問題: 楕円$\epsilon$とレムニスケート$\lambda$はともに2点$F$,$F'$を焦点とし、互いに接している。これらの中心を$O$とし、$AF > AF'$,$BF > BF'$をみたす$\lambda$上の2点$A$,$B$をとると、四角形$OAF'B$はある円$\gamma$に内接した。$F'$から引いた$\gamma$の接線と$\epsilon$との2交点をそれぞれ$C$,$D$とする。$\angle CFD = 42^{\circ}$であるとき、$\angle AF'B$の大きさはいくらか。
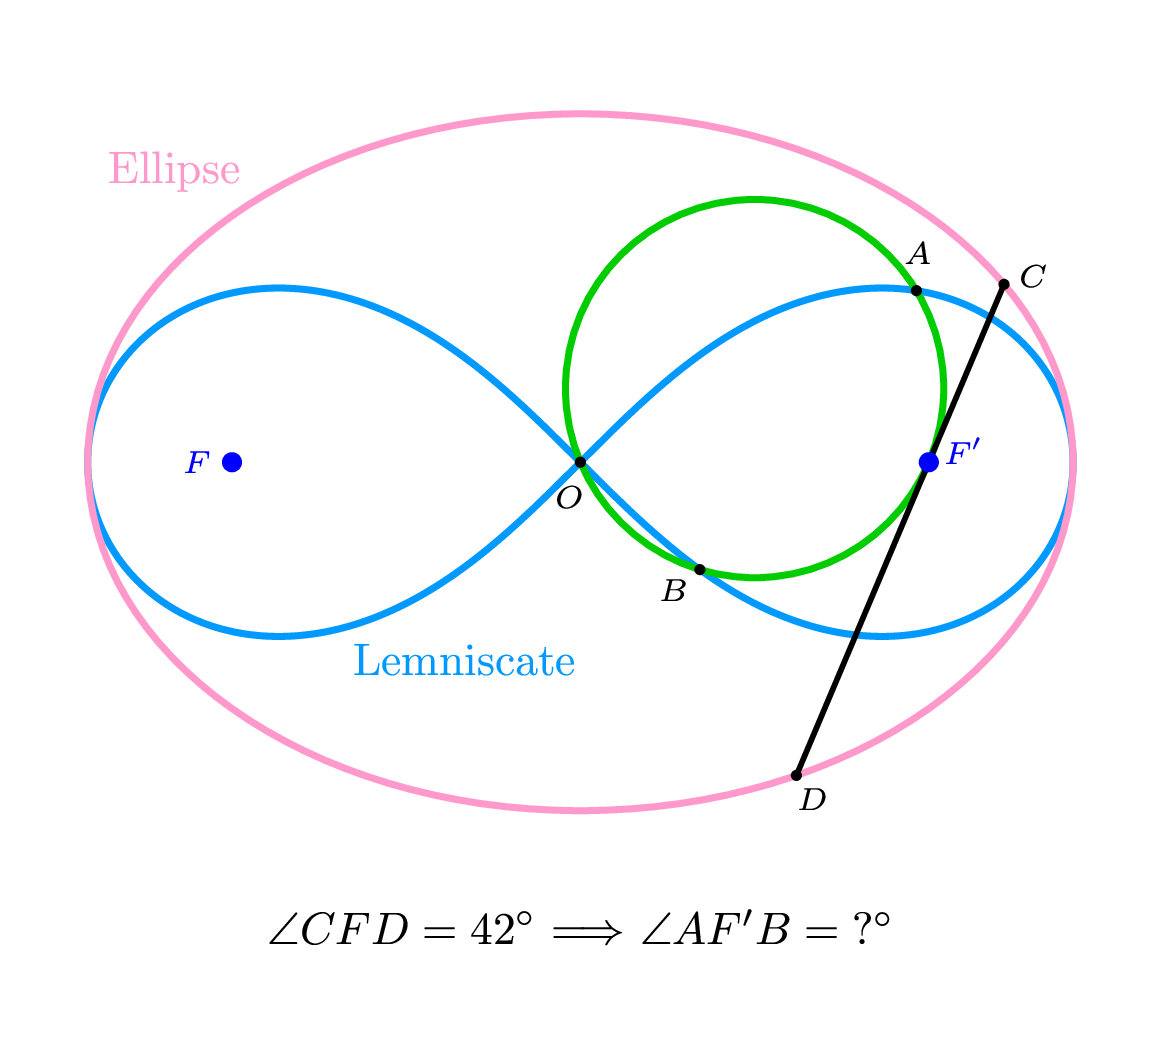
\documentclass[11pt]{jsarticle}
\usepackage[dvipdfmx]{graphicx}
\usepackage{amsmath,amssymb,enumitem,pgfplots,mathrsfs}
\pgfplotsset{compat=1.15}
\usetikzlibrary{arrows}
\definecolor{ffxfqq}{rgb}{1,0.5,0}
\definecolor{ffqqff}{rgb}{1,0,1}
\definecolor{qqqqff}{rgb}{0,0,1}
\definecolor{xfqqff}{rgb}{0.5,0,1}
\definecolor{qqccqq}{rgb}{0,0.8,0}
\definecolor{ffzzcc}{rgb}{1,0.6,0.8}
\definecolor{qqzzff}{rgb}{0,0.6,1}
\pagestyle{empty}
\begin{document}
\begin{tikzpicture}[line cap=round,line join=round,>=triangle 45,x=0.9cm,y=0.9cm]
\clip(-5,-5) rectangle (5,4);
\coordinate (A) at(2.89334,1.477461); \coordinate (B) at(1.028736,-0.924628);
\coordinate (C) at(3.647794,1.531926); \coordinate (D) at(1.859792,-2.696402);
\coordinate (E) at(3/2,0.634294); \coordinate (O) at(0,0);
\coordinate (F) at(-3,0); \coordinate (F') at(3,0);
\draw[line width=1.5pt,color=qqzzff,domain=-45:45,samples=360] plot (\x:{3*sqrt(2*cos(\x*2))});
\draw[line width=1.5pt,color=qqzzff,domain=135:225,samples=360] plot (\x:{3*sqrt(2*cos(\x*2))});
\draw [line width=1.5pt,color=ffzzcc] (O) circle[x radius=3*sqrt(2),y radius=3];
\draw [line width=1.5pt,color=qqccqq] (E) circle[radius=1.628597];
\draw [line width=1.2pt,color=black] (C)--(D);
\begin{scriptsize}
\draw [fill=qqqqff,color=qqqqff]
 (F) circle (2pt) (-3.3,0) node {$F$} (F') circle (2pt) (3.3,0.1) node {$F'$};
\draw [fill=black,color=black]
 (A) circle (1pt) (2.9,1.8) node{$A$} (B) circle (1pt) (0.8,-1.1) node{$B$}
 (C) circle (1pt) (3.9,1.6) node{$C$} (D) circle (1pt) (2,-2.9) node{$D$}
 (O) circle (1pt) (-0.1,-0.3) node{$O$};
\draw [color=ffzzcc] (-3.5,2.5) node{\normalsize Ellipse};
\draw [color=qqzzff] (-1,-1.7) node{\normalsize Lemniscate};
\draw [color=black] (0,-4) node[fill=white]{\normalsize $\angle CFD = {42}^{\circ}$ $\Longrightarrow$ $\angle AF'B = \;?^{\circ}$};
\end{scriptsize}
\end{tikzpicture}
\end{document}
解答: $\gamma$の中心を$E$とし、直線$CD$に関し$O$と対称な点を$O'$、点$F'$に関し$O'$と対称な点を$N$とする。直線$CD$は$\gamma$の接線であるから$N$は$\gamma$上に存在し、$OF' = x$とおけば、$\gamma$における$O'$からの方べきは$O'F' \cdot O'N = 2 x^{2}$と計算できる。したがって、$O'$を中心とする半径$\sqrt{2} x$の円$\delta$と$\gamma$との2交点をそれぞれ$A'$,$B'$（ただし$A'C \le B'C$）とすれば、2直線$O'A'$,$O'B'$はいずれも$\gamma$に接する。接弦定理より$\angle O'A'F' = \angle O'NA'$であり、このため$\triangle O'A'F' \sim \triangle O'NA'$を示せて$\frac{NA'}{A'F'} = \frac{O'A'}{O'F'} = \sqrt{2}$が判る。\\
$A'F' = y$,$\angle NOF' = \theta$とおけば、先程の計算から$NA' = \sqrt{2} y$となる。また$\cos \angle NA'F' = \cos ({180}^{\circ} - \angle NOF') = -\cos \theta$なので、余弦定理より$-\cos \theta = \frac{{NA'}^{2} + {A'F'}^{2} - {F'N'}^{2}}{2 \cdot NA' \cdot A'F'} = \frac{3 y^{2} - x^{2}}{2 \sqrt{2} y^{2}}$と計算できる。$OF' = O'F' = NF'$から$\angle O'ON = {90}^{\circ}$であること、および$\angle F'NO = \angle NOF'$を用いると、$\cos \theta = \frac{NO}{O'N} = \frac{NO}{2 x}$とも表せる。これら2式を連立し、$\frac{3 y^{2} - x^{2}}{2 \sqrt{2} y^{2}} + \frac{NO}{2 x} = 0 \Longleftrightarrow NO = \frac{x (x^{2} - 3 y^{2})}{\sqrt{2} y^{2}}$と求められる。四角形$NOF'A'$にトレミーの定理を用いると、$\frac{x (x^{2} - 3 y^{2})}{\sqrt{2} y^{2}} \cdot y + \sqrt{2} y \cdot x = x \cdot OA'$より$OA' = \frac{x^{2} - y^{2}}{\sqrt{2} y}$が判明するので、$\triangle A'FF'$に関する中線定理より${A'F}^{2} + y^{2} = 2 (x^{2} + (\frac{x^{2} - y^{2}}{\sqrt{2} y})^{2}) \Longleftrightarrow A'F = \frac{x^{2}}{y}$と導かれる。ここから$A'F \cdot A'F' = x^{2}$が成立するため、$A'$は$\lambda$上の点であり、結局$A$と$A'$は一致する。同様にして、$B$と$B'$の一致も示される。\\
加えて、2直線$O'A$,$CD$の交点を$C'$、2直線$O'B$,$CD$の交点を$D'$とおくと、$\gamma$が$\triangle O'C'D'$の傍接円であることから$C'A = C'F'$,$D'B = D'F'$が判明し、また$O$と$O'$は直線$CD$に関し対称なので$O'C' = OC'$,$O'D' = OD'$も従う。ここから$OC' + C'F' = O'C' + C'A = O'A = \sqrt{2} x$であり、同様に$OD' + D'F' = \sqrt{2} x$も成り立つので、2点$O$,$F'$からの距離の和が$\sqrt{2} x$である点の軌跡として描かれる楕円$\epsilon'$を設ければ、2点$C'$,$D'$は$\epsilon'$上に存在する。$\epsilon$と$\epsilon'$は$F'$を中心とした$2$倍拡大の関係にあるため、2点$C'$,$D'$はそれぞれ線分$CF'$,$DF'$の中点であるといえる。$\angle CFD = \angle C'OD' = \angle AO'B = {180}^{\circ} - 2 \angle O'AB = {180}^{\circ} - 2 \angle AOB = {180}^{\circ} - 2 ({180}^{\circ} - \angle AF'B) = 2 \angle AF'B - {180}^{\circ}$という計算過程を経て$\angle AF'B = \frac{\angle CFD + {180}^{\circ}}{2} = {111}^{\circ}$が算出され、求める角度は${111}^{\circ}$である。
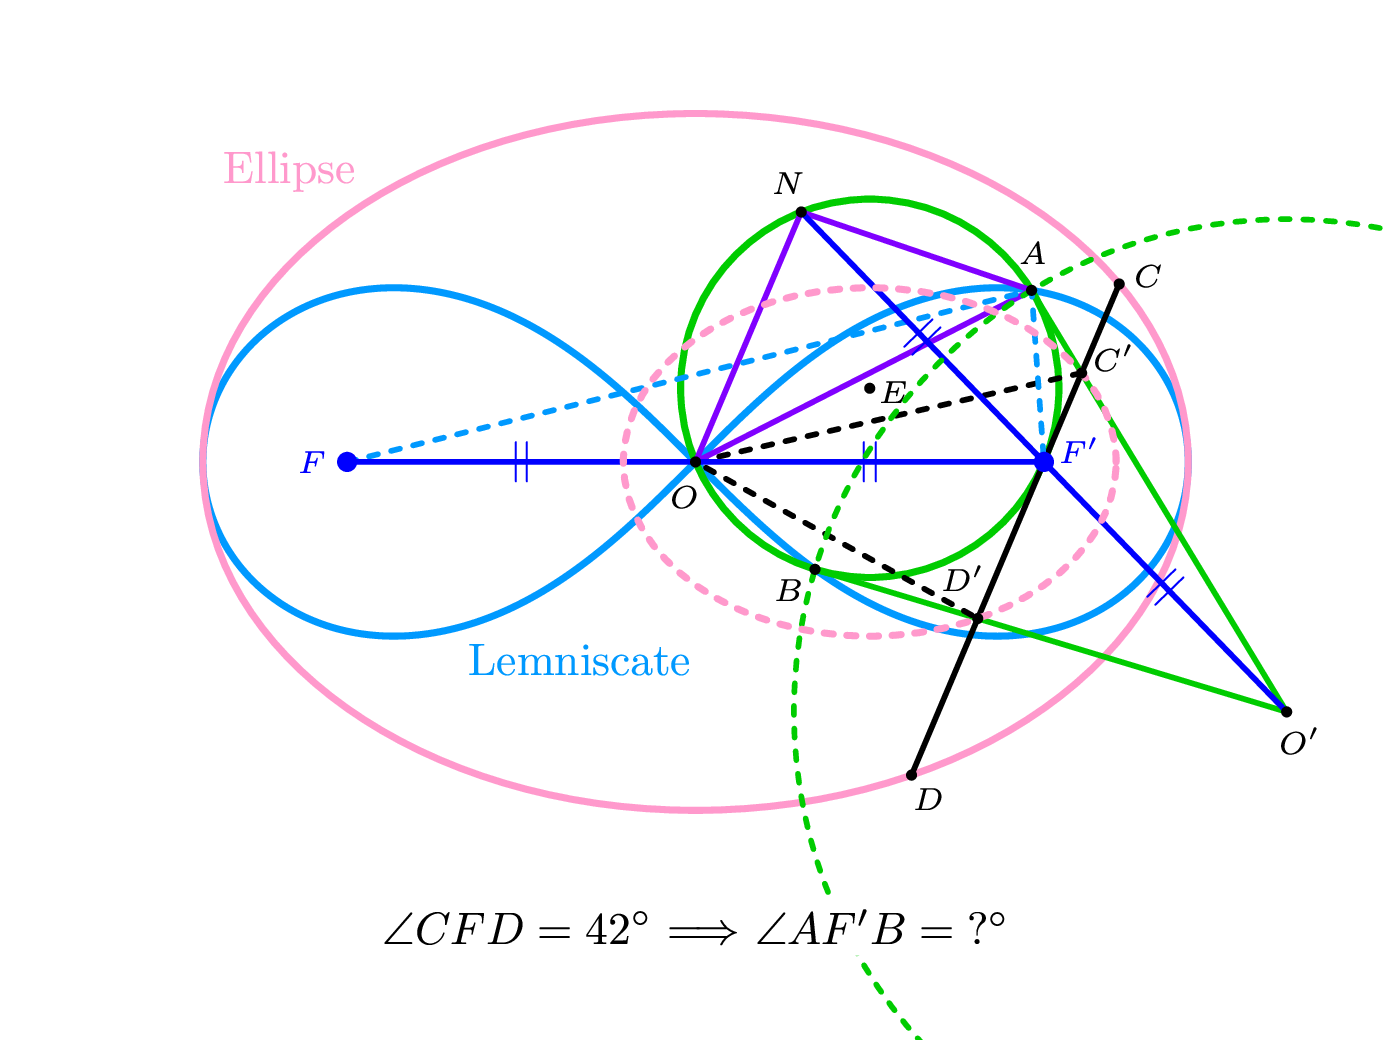
\documentclass[11pt]{jsarticle}
\usepackage[dvipdfmx]{graphicx}
\usepackage{amsmath,amssymb,enumitem,pgfplots,mathrsfs}
\pgfplotsset{compat=1.15}
\usetikzlibrary{arrows}
\definecolor{ffxfqq}{rgb}{1,0.5,0}
\definecolor{ffqqff}{rgb}{1,0,1}
\definecolor{qqqqff}{rgb}{0,0,1}
\definecolor{xfqqff}{rgb}{0.5,0,1}
\definecolor{qqccqq}{rgb}{0,0.8,0}
\definecolor{ffzzcc}{rgb}{1,0.6,0.8}
\definecolor{qqzzff}{rgb}{0,0.6,1}
\pagestyle{empty}
\begin{document}
\begin{tikzpicture}[line cap=round,line join=round,>=triangle 45,x=0.9cm,y=0.9cm]
\clip(-6,-5) rectangle (6,4);
\coordinate (A) at(2.89334,1.477461); \coordinate (B) at(1.028736,-0.924628);
\coordinate (C) at(3.647794,1.531926); \coordinate (C') at(3.323897,0.765963);
\coordinate (D) at(1.859792,-2.696402); \coordinate (D') at(2.429896,-1.348201);
\coordinate (E) at(3/2,0.634294); \coordinate (N) at(0.910133,2.152314);
\coordinate (F) at(-3,0); \coordinate (F') at(3,0);
\coordinate (O) at(0,0); \coordinate (O') at(5.089867,-2.152314);
\draw[line width=1.5pt,color=qqzzff,domain=-45:45,samples=360] plot (\x:{3*sqrt(2*cos(\x*2))});
\draw[line width=1.5pt,color=qqzzff,domain=135:225,samples=360] plot (\x:{3*sqrt(2*cos(\x*2))});
\draw [line width=1.5pt,color=ffzzcc] (O) circle[x radius=3*sqrt(2),y radius=3];
\draw [line width=1.5pt,color=qqccqq] (E) circle[radius=1.628597];
\draw [line width=1.2pt,color=black] (C)--(D);
\draw [line width=1.2pt,color=qqccqq] (A)--(O')--(B);
\draw [line width=1.2pt,color=black,dash pattern=on 2pt off 3pt] (C')--(O)--(D');
\draw [line width=1.2pt,color=xfqqff] (A)--(N)--(O)--cycle;
\draw [line width=1.2pt,color=qqzzff,dash pattern=on 2pt off 3pt] (F)--(A)--(F');
\draw [line width=1.2pt,color=qqqqff]
 (F)--node[sloped]{\small $||$}(O)--node[sloped]{\small $||$}(F')
 (O')--node[sloped]{\small $||$}(F')--node[sloped]{\small $||$}(N);
\draw [line width=1.2pt,color=qqccqq,dash pattern=on 2pt off 3pt] (O') circle[radius=3*sqrt(2)];
\draw [line width=1.5pt,color=ffzzcc,dash pattern=on 2pt off 3pt] (3/2,0) circle[x radius=3*sqrt(2)/2,y radius=3/2];
\begin{scriptsize}
\draw [fill=qqqqff,color=qqqqff]
 (F) circle (2pt) (-3.3,0) node {$F$} (F') circle (2pt) (3.3,0.1) node {$F'$};
\draw [fill=black,color=black]
 (A) circle (1pt) (2.9,1.8) node{$A$} (B) circle (1pt) (0.8,-1.1) node{$B$}
 (C) circle (1pt) (3.9,1.6) node{$C$} (D) circle (1pt) (2,-2.9) node{$D$}
 (O) circle (1pt) (-0.1,-0.3) node{$O$} (O') circle (1pt) (5.2,-2.4) node{$O'$}
 (E) circle (1pt) (1.7,0.6) node{$E$} (N) circle (1pt) (0.8,2.4) node{$N$}
 (C') circle (1pt) (3.6,0.9) node{$C'$} (D') circle (1pt) (2.3,-1) node{$D'$};
\draw [color=ffzzcc] (-3.5,2.5) node{\normalsize Ellipse};
\draw [color=qqzzff] (-1,-1.7) node{\normalsize Lemniscate};
\draw [color=black] (0,-4) node[fill=white]{\normalsize $\angle CFD = {42}^{\circ}$ $\Longrightarrow$ $\angle AF'B = \;?^{\circ}$};
\end{scriptsize}
\end{tikzpicture}
\end{document}
答え: ${111}^{\circ}$
タグ: 2次曲線、レムニスケート
難易度: hard